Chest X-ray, PA view. Patient: 37 years old, sex F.
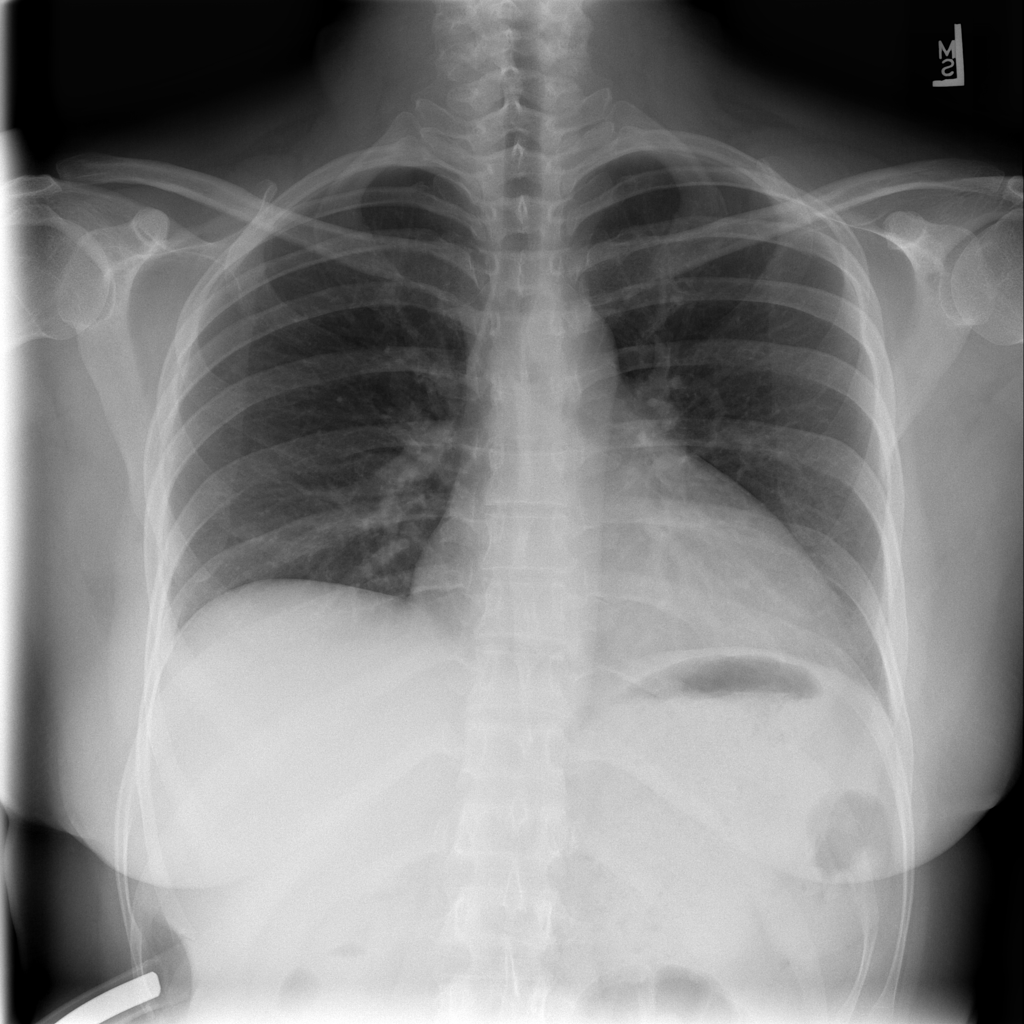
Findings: No Finding